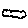
Label: cloud